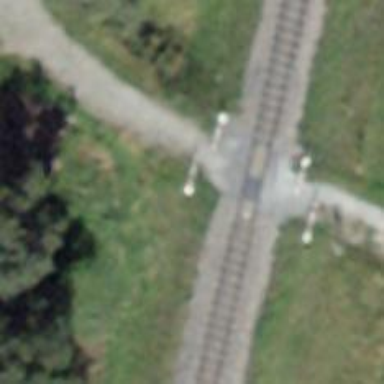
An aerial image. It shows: Cycle barrier.